Aerial crown-view tile of a tropical tree (Barro Colorado Island, Panama), acquired 20241216:
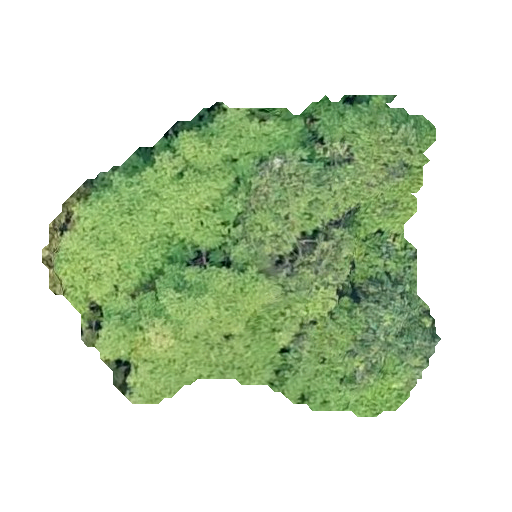
Species: Tachigali panamensis
GBIF accepted scientific name: Tachigali panamensis
Crown area: 137.448 m²